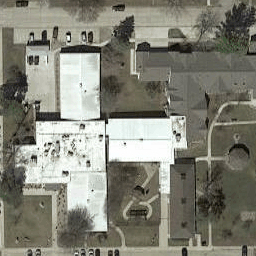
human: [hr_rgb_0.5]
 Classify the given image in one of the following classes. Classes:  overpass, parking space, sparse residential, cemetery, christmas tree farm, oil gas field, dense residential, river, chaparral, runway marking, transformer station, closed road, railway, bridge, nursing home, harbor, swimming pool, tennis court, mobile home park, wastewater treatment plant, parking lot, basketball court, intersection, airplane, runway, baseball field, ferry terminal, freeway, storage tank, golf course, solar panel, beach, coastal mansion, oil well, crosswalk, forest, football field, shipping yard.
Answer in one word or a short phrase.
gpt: nursing home